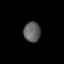
Tissue: lung
Cell type: Fibroblasts
Senescence score: 0.5689
Nuclear area (px): 328
Mean DAPI intensity: 97.183